The image is the raw time-domain waveform of a rolling-element bearing's vibration signal. Diagnose the bearing from this image, choosing from: normal, inner_race, outer_race, ball.
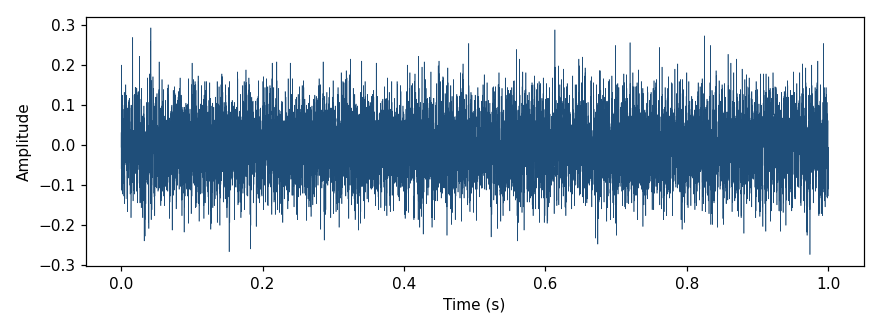
Answer: normal